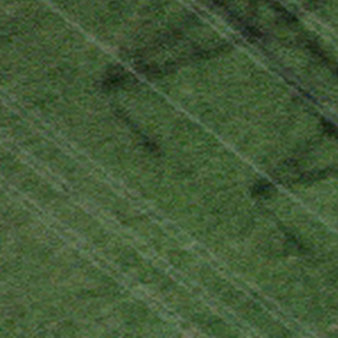
Label: other